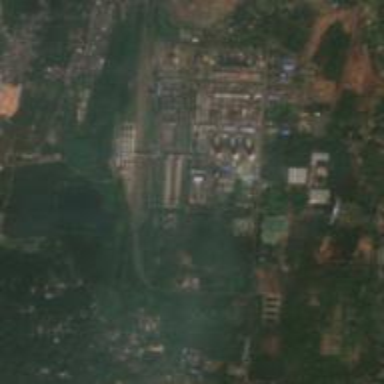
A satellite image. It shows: Industrial area with chemical works. The industrial site is enclosed by wall.